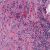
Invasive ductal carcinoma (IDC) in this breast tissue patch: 1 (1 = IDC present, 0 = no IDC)